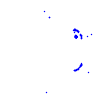
Particle: proton